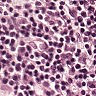
Metastatic tissue present: no